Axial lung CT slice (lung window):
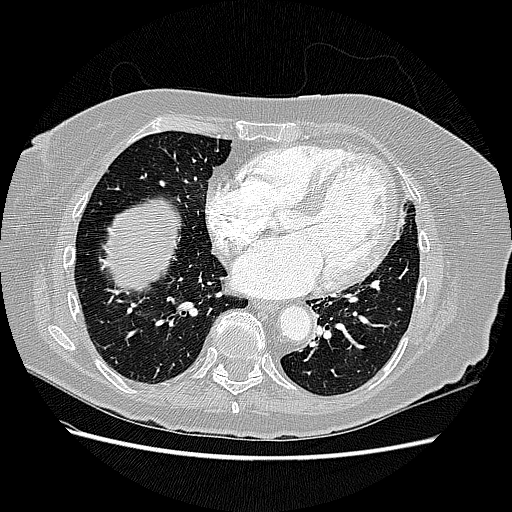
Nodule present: no